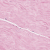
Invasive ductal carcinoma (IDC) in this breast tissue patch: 0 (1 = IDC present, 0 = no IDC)